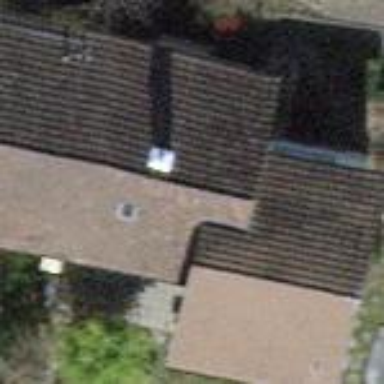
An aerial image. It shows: Building with tiled roof.